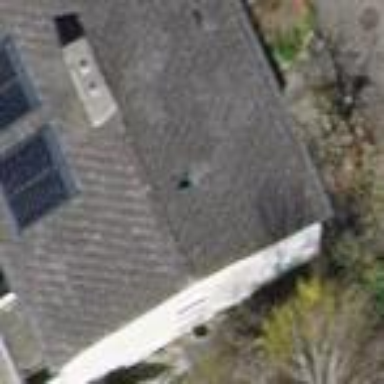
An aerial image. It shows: Building with tile roof.